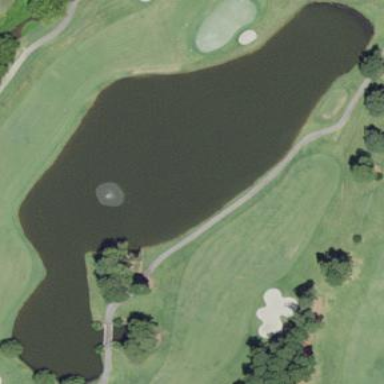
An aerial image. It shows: Picturesque scene of golf course with lateral water hazard.